Question: I have a C# 4.0 application that is referencing a type library from a C++ application. This is used for some secure COM interop, a question I originally had asked <URL>.
On my development machine this second application is installed so I can compile without any issues. If I attempt to compile on our automated build server, or any machine with Visual Studio installed but without this second program, I receive the following errors and compilation fails:
Text for google:
The type or namespace name could not be found (are you missing a using directive or an assembly reference?)
Cannot get the file path for type library "guid...." version 1.0. Library not registered. (Exception from HRESULT: 0x8002801D (TYPE_E_LIBNOTREGISTERED))
The referenced component 'SecurityAgentLib' could not be found
Picture for readability:

I'm not sure how to get around this other than by installing the application that registers the actual dll that implements these types, but I don't want to do that on our build server. The code that uses these types are wrapped in a class that is never instantiated unless prerequisite checks are run to verify the app is actually installed, so there is no chance of a runtime error. In fact I can run my app just fine on a machine without the second app installed - I just can't compile it there.
In visual studio the reference points to the .tlb file which is included in the solution directory, so the tlb file itself is present.
I can't imagine it should work this way, and I've searched around, but I'm apparently not searching for the right terms.
Running tlbimp.exe generates a dll but the type library should be sufficient for compilation, I thought at least. There is also an issue of broken references. I was reading this article <URL> and it says that if the reference was to a COM component that is not installed than installing the component corrects the error, which is true.
Installing it on the build server really isn't an option. Opening visual studio and re-adding a reference if the path was broken doesn't work either.
I was able to use tlbimp to create a dll and used visual studio add a reference to that dll. That let me compile, but how would this work in an unattended build server?
Okay I came up with two solutions that worked given my requirement of this all being unattended
1. Ran tlbimp to create a dll from the type library. I removed the reference to the tlb from my project and added a reference to the dll itself. When the source code was copied over to a new computer it compiled without issues.
In this scenario ideally we would checkout from SVN on the build server and copy the latest DLL from the second project, then compile this project.
1. I also removed the tlb and added the dll in visual studio and did a diff on the .csproj file. I don't see any downside to just having a reference to the dll instead of the tlb but if needed the build server could make modifications directly to this file to remove the tlb section and add a reference to the dll following a build of the second product.
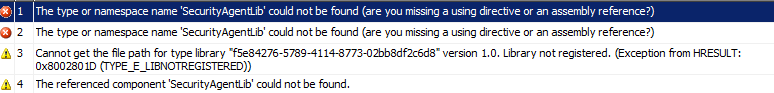
Answer: Here are a couple options that each worked.
-
In this scenario ideally we would checkout from SVN on the build server and copy the latest DLL from the second project, then compile this project.
-